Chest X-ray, PA view. Patient: 9 years old, sex M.
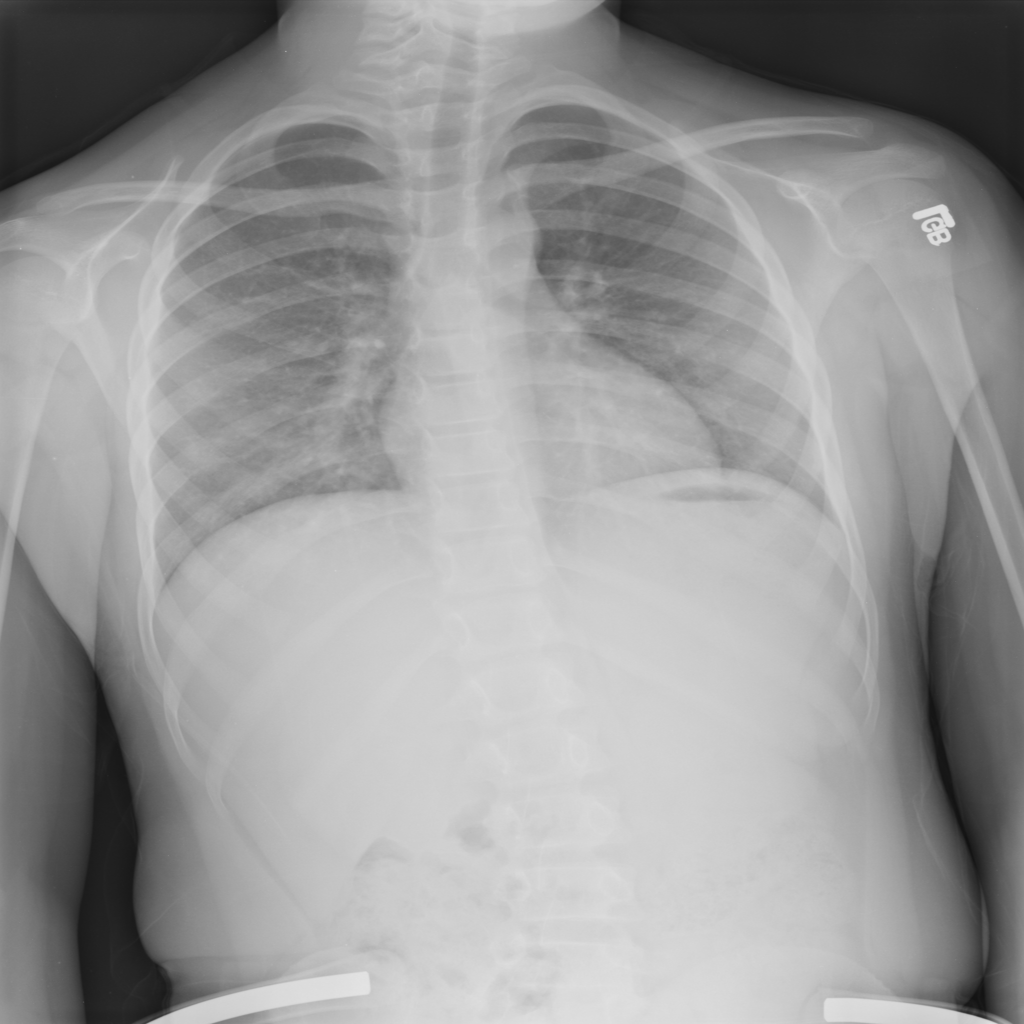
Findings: No Finding